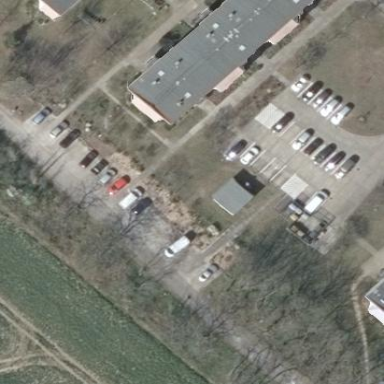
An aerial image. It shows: Parking area with surface.